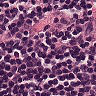
Metastatic tissue present: no